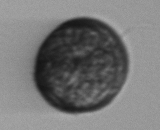
Label: Margalefidinium